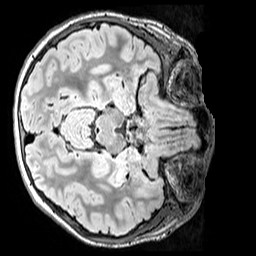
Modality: FLAIR
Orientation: axial
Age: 10
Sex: male
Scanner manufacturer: siemens
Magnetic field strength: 3 T
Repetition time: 5 s
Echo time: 0.388 s